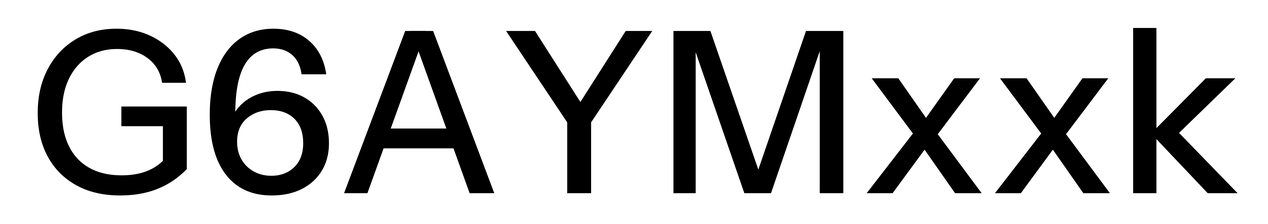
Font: InstrumentSans_Medium